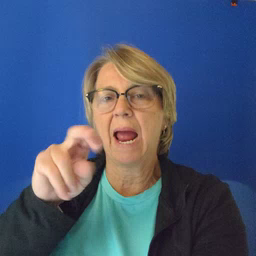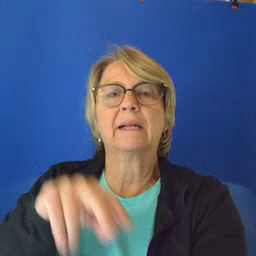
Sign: hen